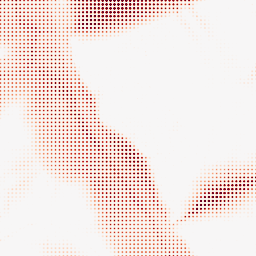
Category: morphological
Decomposition family: tophat
Decomposition parameters: size: 50
mode: black
Upsampling method: sinc_blackman
Upsampling parameters: scale: 8
kernel_size: 4
Upsampling scale: 8